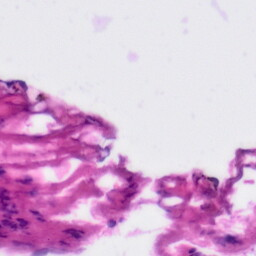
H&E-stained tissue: Tonsil